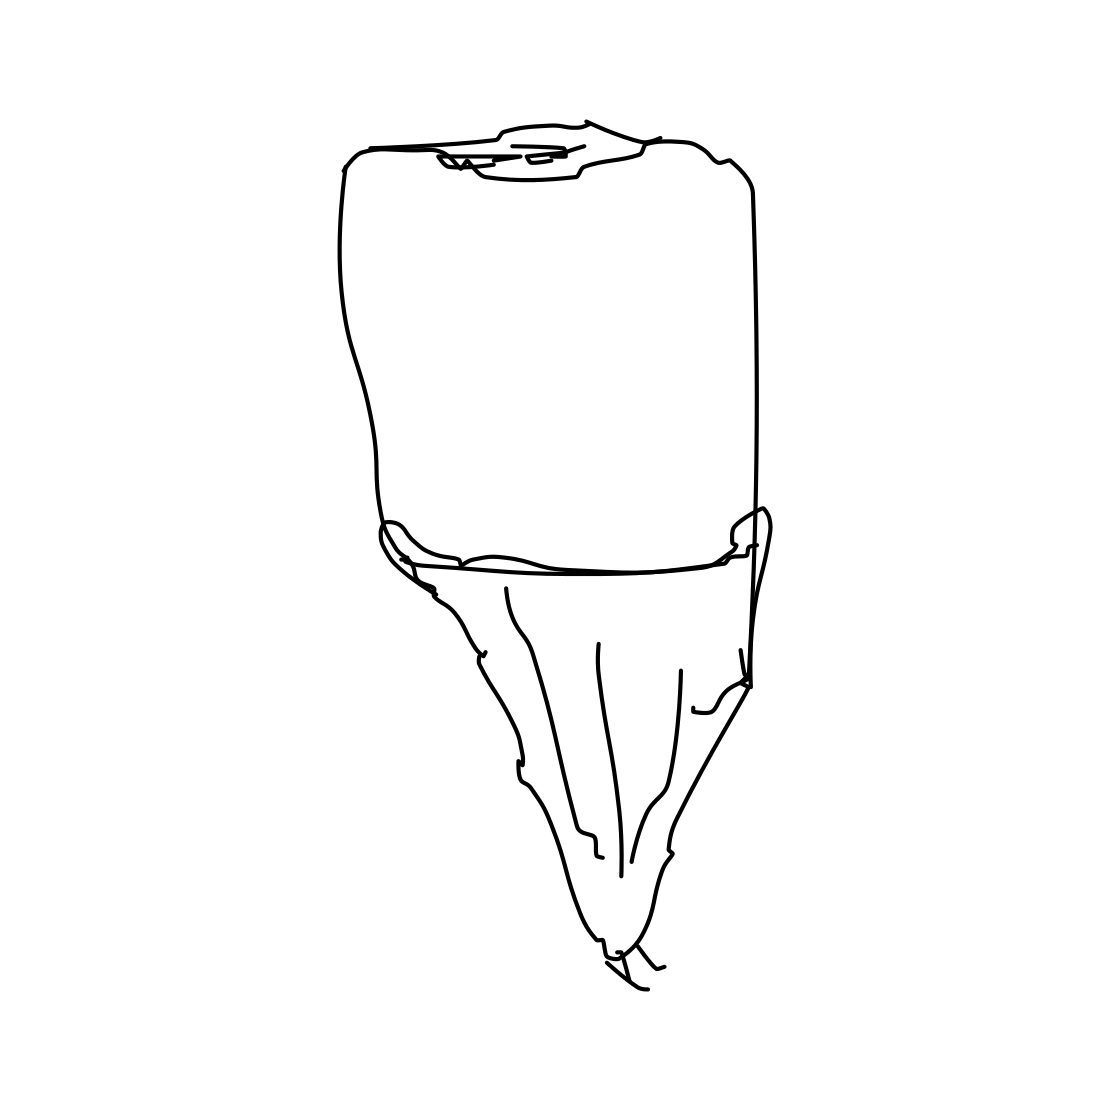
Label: tooth